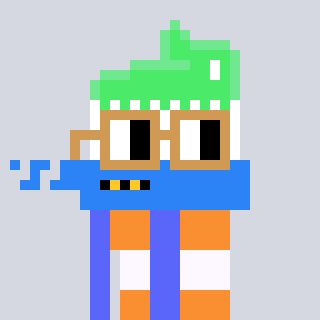
a pixel art character with square brown glasses, a toothbrush-shaped head and a purple-colored body on a cool background